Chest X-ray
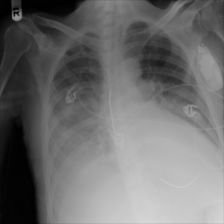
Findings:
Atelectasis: negative
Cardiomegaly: negative
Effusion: negative
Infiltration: negative
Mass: negative
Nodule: negative
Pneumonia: negative
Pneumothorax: negative
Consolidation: negative
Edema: negative
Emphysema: negative
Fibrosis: negative
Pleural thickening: negative
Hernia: negative